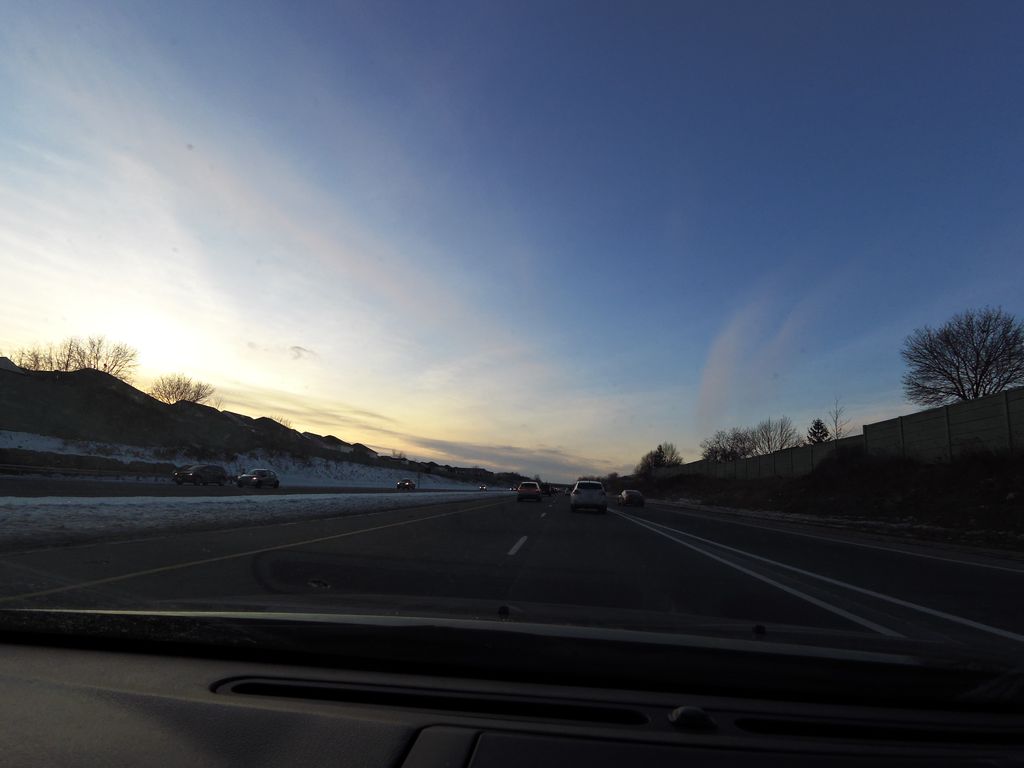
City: hamilton